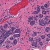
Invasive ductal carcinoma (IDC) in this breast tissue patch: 0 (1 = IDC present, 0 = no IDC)